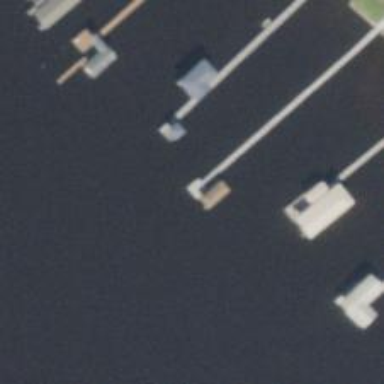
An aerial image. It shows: Man-made pier.